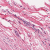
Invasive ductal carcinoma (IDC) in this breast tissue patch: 0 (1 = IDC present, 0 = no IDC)